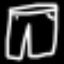
Label: pants